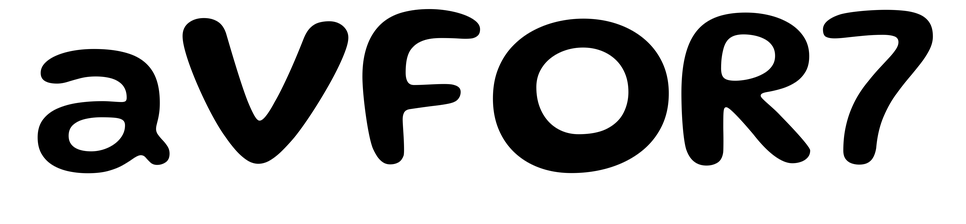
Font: Gluten_Medium